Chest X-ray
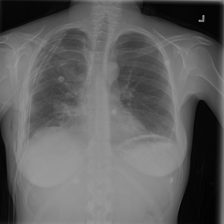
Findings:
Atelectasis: negative
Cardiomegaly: negative
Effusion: negative
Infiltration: positive
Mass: negative
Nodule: negative
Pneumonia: negative
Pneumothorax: positive
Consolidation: negative
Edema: negative
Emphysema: positive
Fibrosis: negative
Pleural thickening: negative
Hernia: negative